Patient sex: M
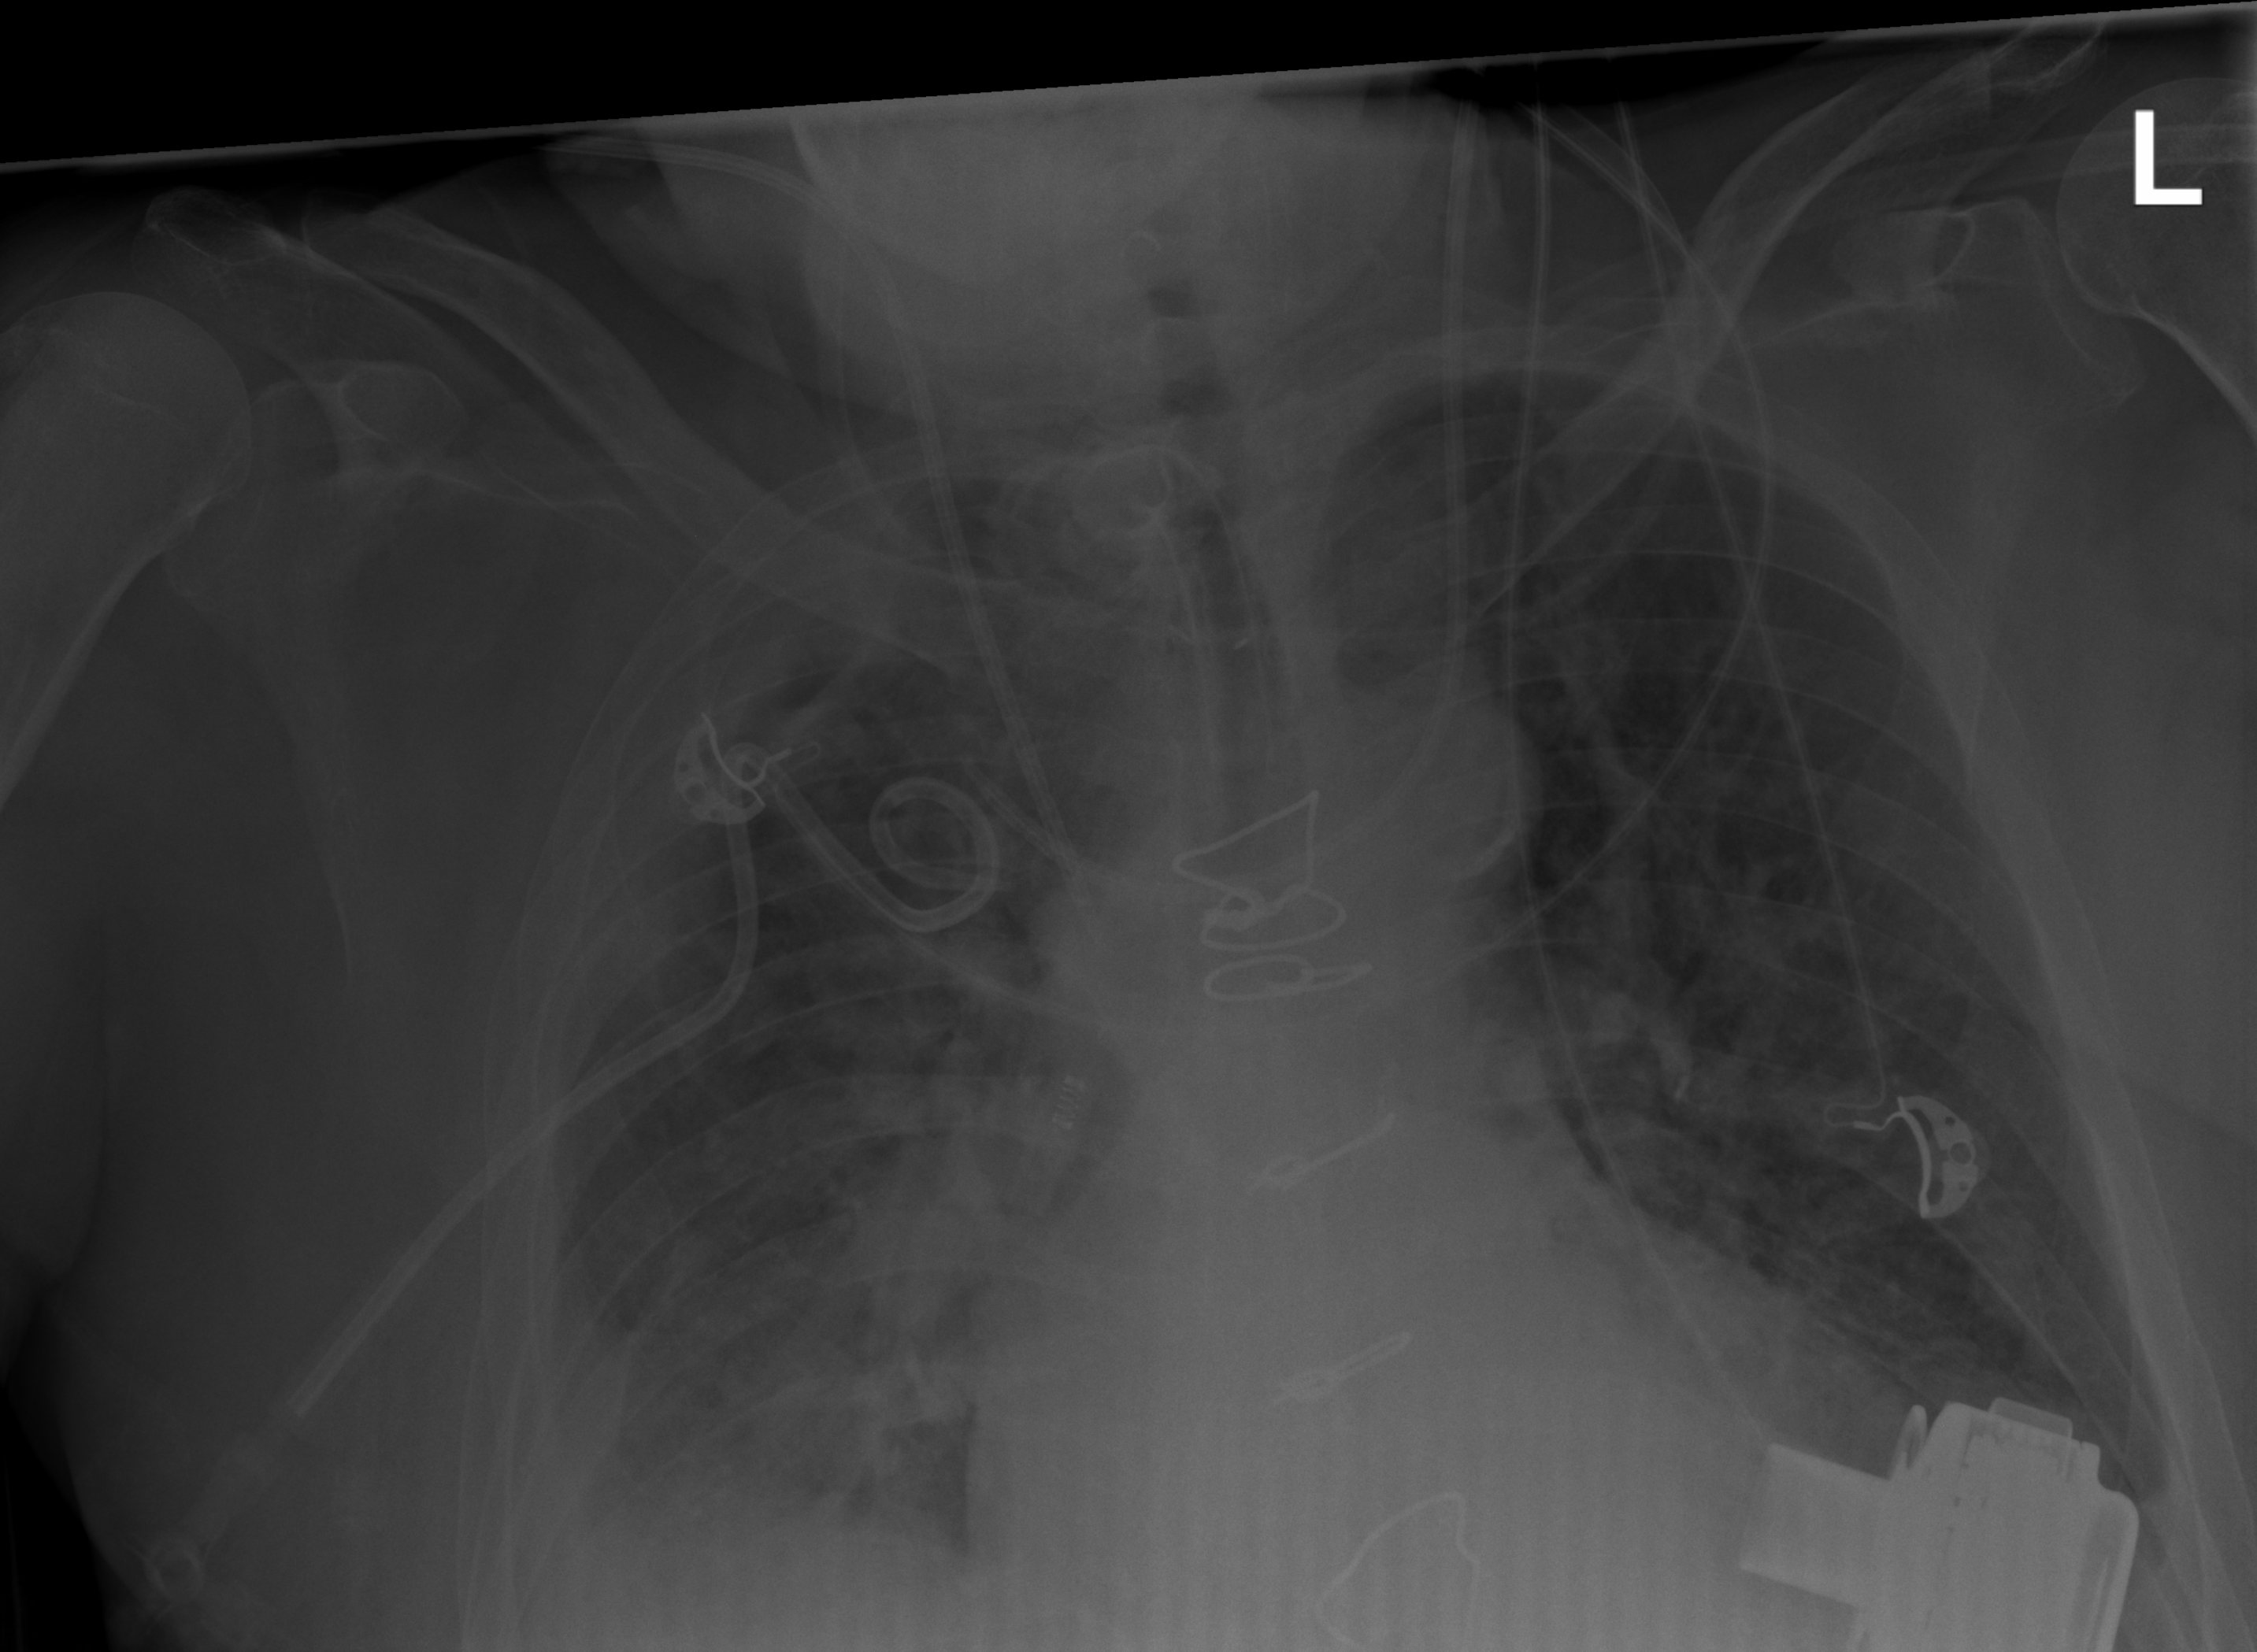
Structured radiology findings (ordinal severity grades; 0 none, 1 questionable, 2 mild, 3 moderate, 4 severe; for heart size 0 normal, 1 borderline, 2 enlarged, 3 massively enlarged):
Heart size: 1
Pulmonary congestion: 2
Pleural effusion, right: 2
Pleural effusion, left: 2
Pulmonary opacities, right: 3
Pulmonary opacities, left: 1
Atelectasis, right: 3
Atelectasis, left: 2